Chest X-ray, PA view. Patient: 58 years old, sex F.
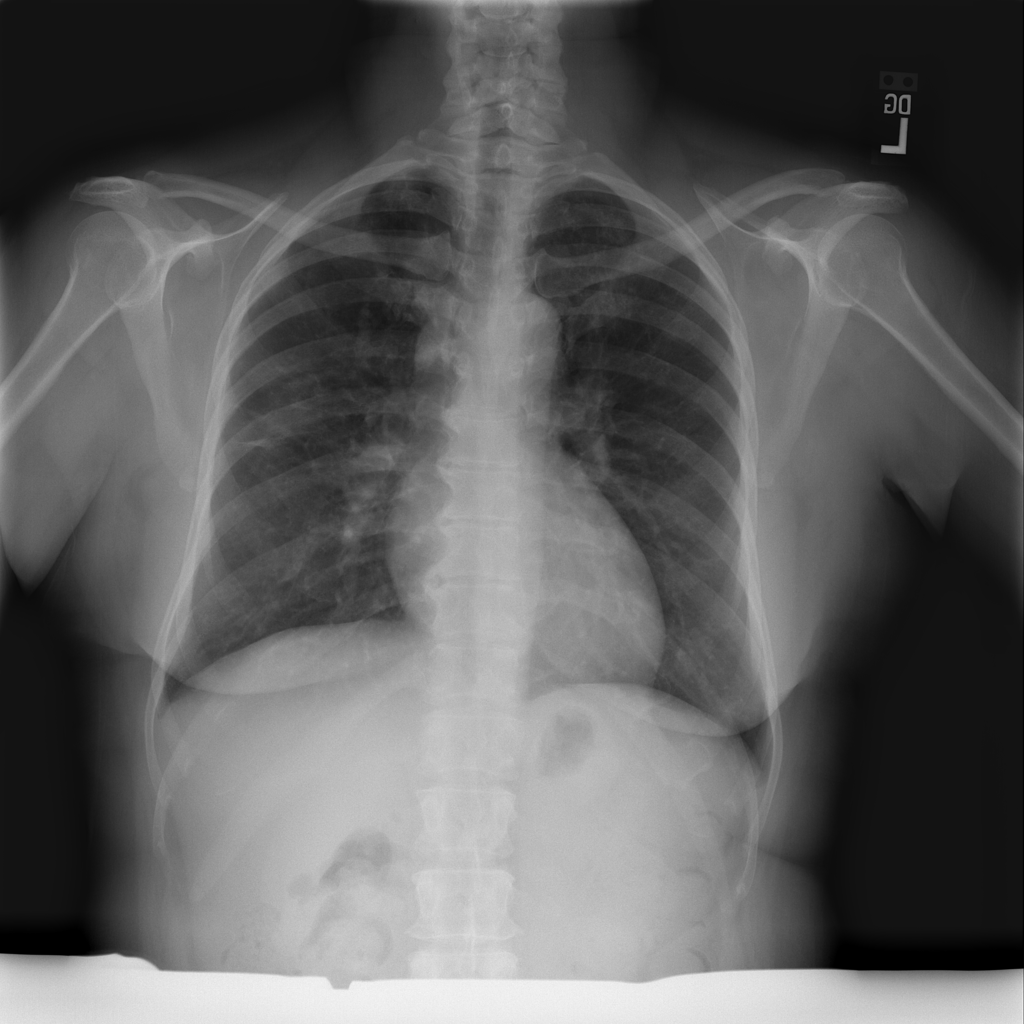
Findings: Fibrosis, Infiltration